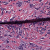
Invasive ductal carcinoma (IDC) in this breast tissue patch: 1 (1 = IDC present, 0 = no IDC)